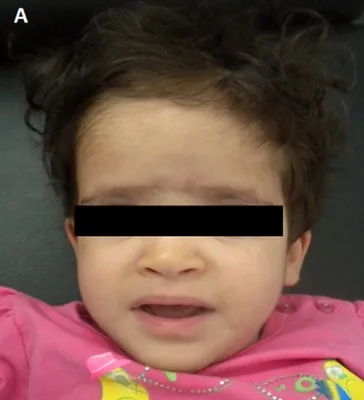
Clinical characteristics of our patient:. Facial phenotype.
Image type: medical_photograph (oral_photograph)